Field crop: maize
Growth stage: 2
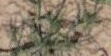
Species: salsola